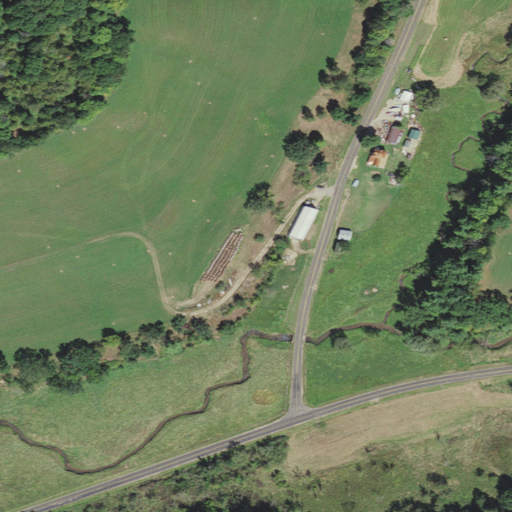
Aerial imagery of valley in Wisconsin named Simpson Hollow containing pasture, deciduous forest, low intensity development, open development, herbaceous wetlands, mixed forest, medium intensity development, and woody wetlands